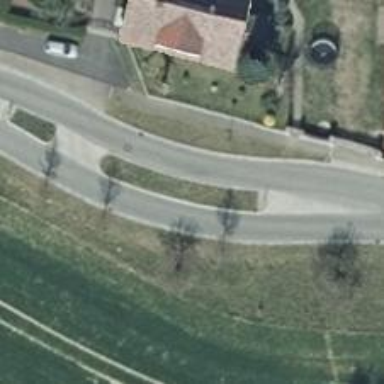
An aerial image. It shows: Chicane for traffic calming.